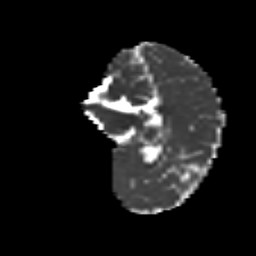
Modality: MD
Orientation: sagittal
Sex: female
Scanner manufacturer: siemens
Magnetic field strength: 3 T
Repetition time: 5 s
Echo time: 0.071 s